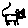
Label: cat